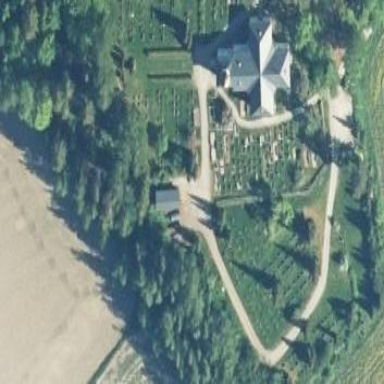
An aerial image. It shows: Grave yard.